Question: I want to get roots of tree in database, it works correctly but problem is here that it query database 500 times for 500 nodes, is there a way to improve this?
'''
$query = $this->createQueryBuilder('n')
->where('n.parent IS NULL')
->getQuery();'
'''
entity structure:
'''
Radio\ArchiveBundle\Entity\Category:
type: entity
table: null
repositoryClass: Radio\ArchiveBundle\Repository\CategoryRepository
id:
id:
type: integer
id: true
generator:
strategy: AUTO
fields:
name:
type: string
length: 255
isActive:
type: boolean
nullable: true
oneToMany:
tracks:
targetEntity: Radio\ArchiveBundle\Entity\Track
mappedBy: category
manyToOne:
parent:
targetEntity: Radio\ArchiveBundle\Entity\Category
inversedBy: childrens
fetch: EAGER
oneToMany:
childrens:
targetEntity: Radio\ArchiveBundle\Entity\Category
mappedBy: parent
cascade: [persist, remove]
'''
Symfony2 profiler image:

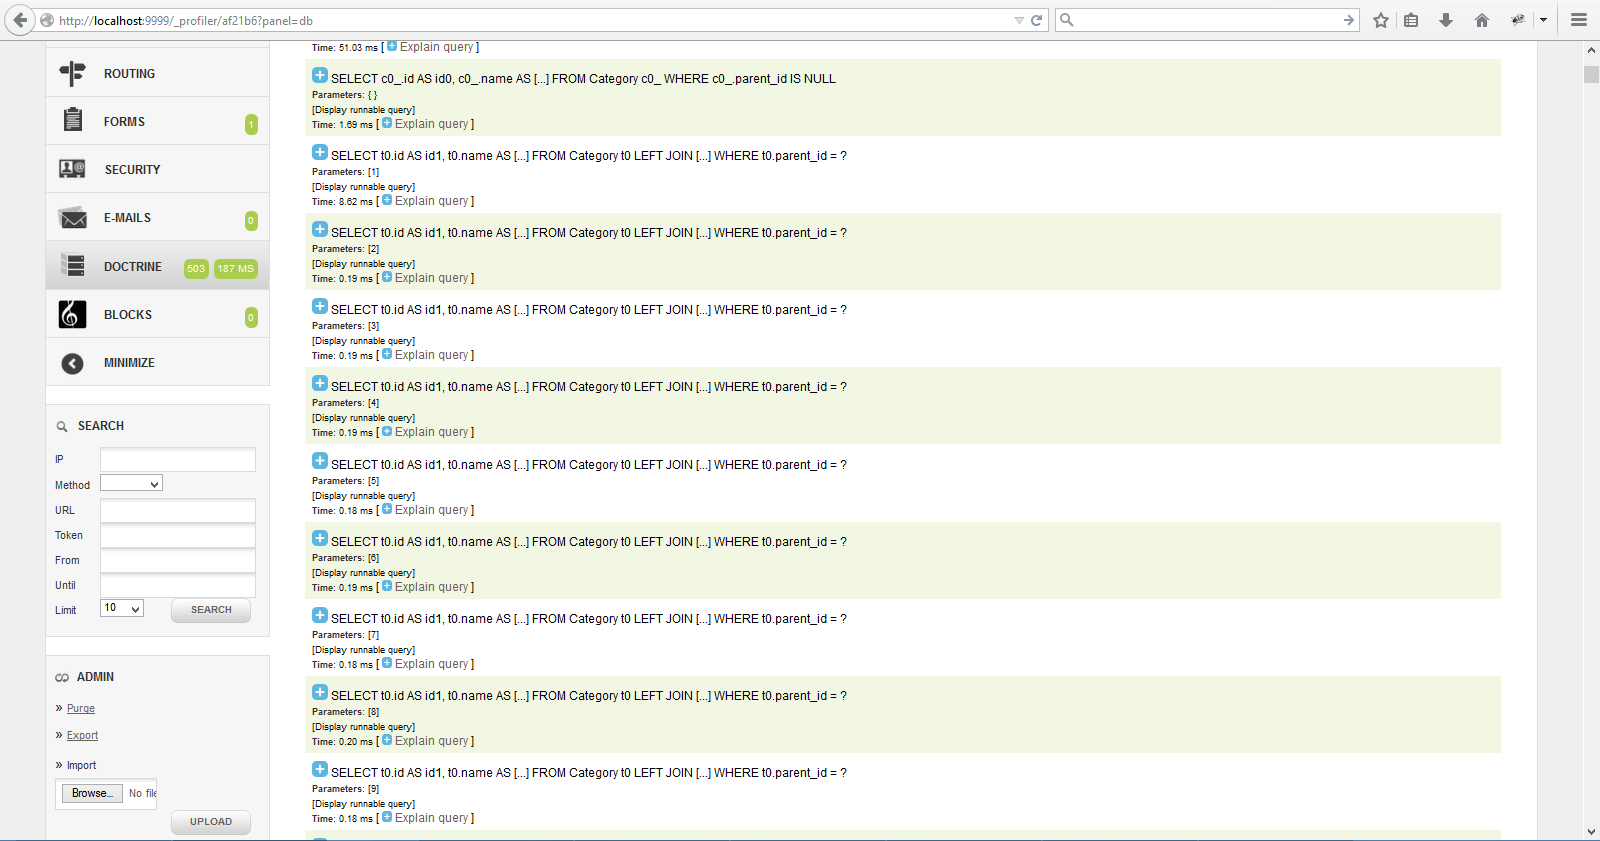
Answer: ### Why 500 queries?
As you say, you've fetched 500 root nodes from the database. Somewhere in the request the property 'Category::$childrens' is accessed. Probably in a view by calling a method on 'Category' that uses that property (like '$node->getChildren()').
Accessing that property means that Doctrine will need to load the Collection in order to fetch the children of that node. This results in a query for each root node. Hence you have 500 additional queries.
If you need to access the children, it's wise to fetch them immediately when querying for the root nodes:
'''
SELECT rt, chld FROM Category rt LEFT JOIN rt.childrens chld WHERE rt.parent IS NULL
'''
This way the direct children of the root nodes are hydrated along with the root nodes themselves. You'll have reduced the number of queries from 501 to just 1.
### Nested Set model
IMHO the structure of the Category tree could be improved by switching to the <URL>. While it is slightly less performant when inserting new nodes to the tree, updating and selecting trees becomes significantly cheaper.
For example: Fetching an entire tree with the parent/children model you use now will need roughly 1 query for each level of depth (or 1 JOIN for each level, but this only works when the maximum depth is known). With the Nested Set model you can fetch an entire tree with just a single query (regardless of the depth). This will improve performance drastically when the level of depth increases.
Have a look at the <URL> to integrate that library.
Simply add it to Composer and follow <URL>.
'''
composer.phar require stof/doctrine-extensions-bundle
'''